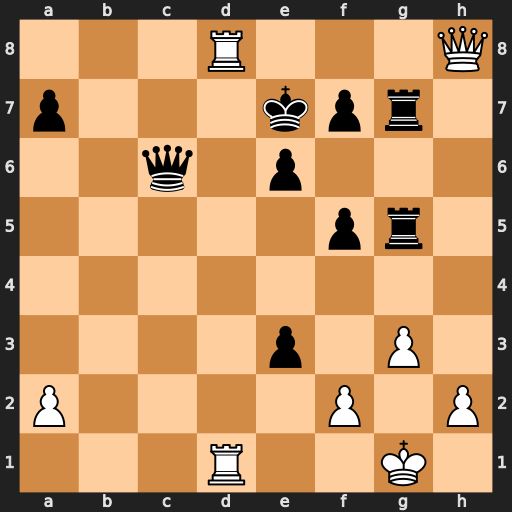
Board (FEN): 3R3Q/p3kpr1/2q1p3/5pr1/8/4p1P1/P4P1P/3R2K1
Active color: w
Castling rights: -
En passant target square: -
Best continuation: R1d7+ Qxd7 Qf8+ Kf6 Rxd7